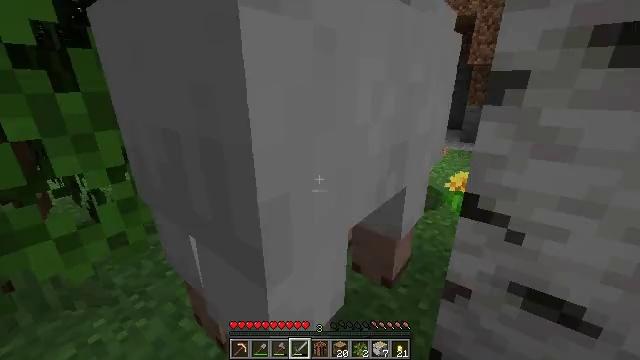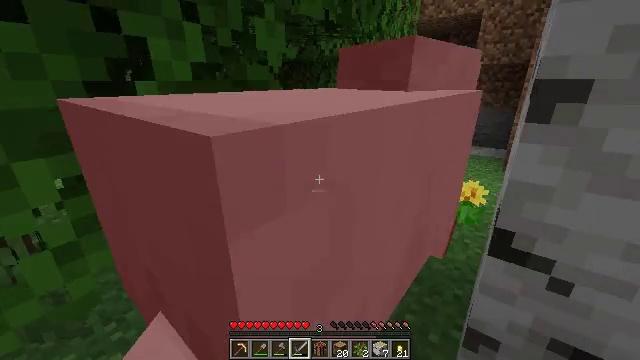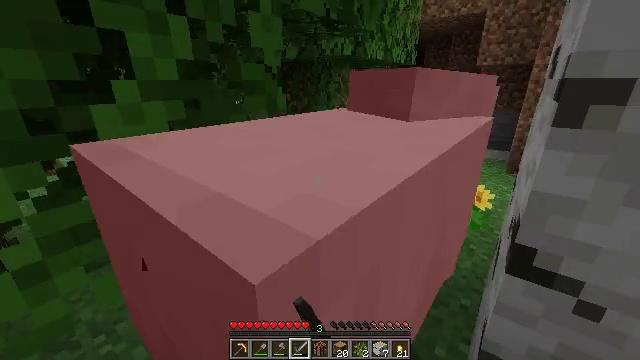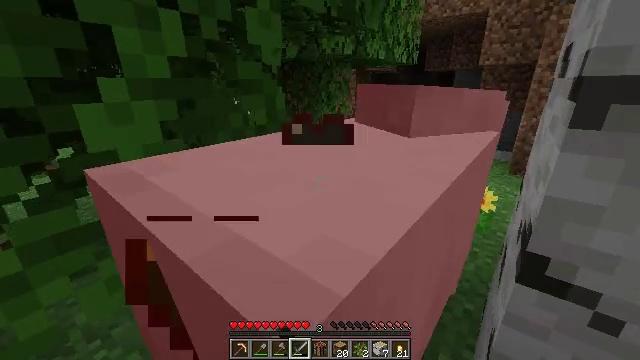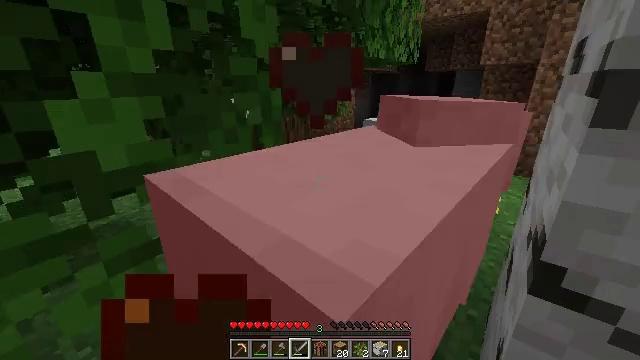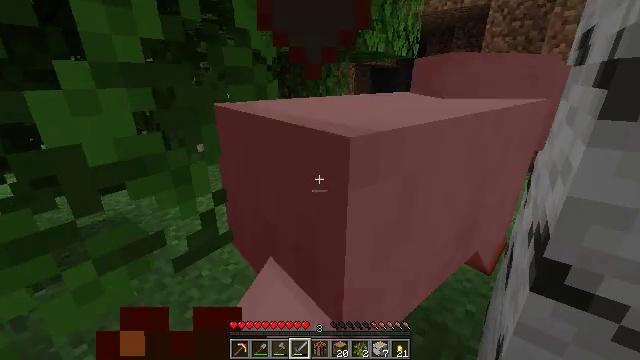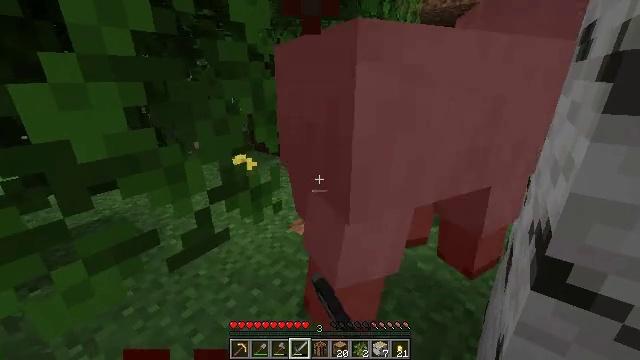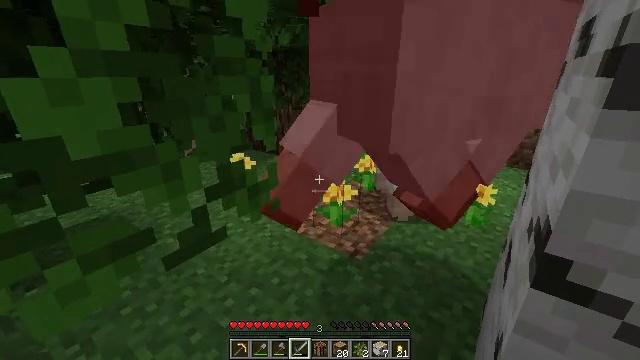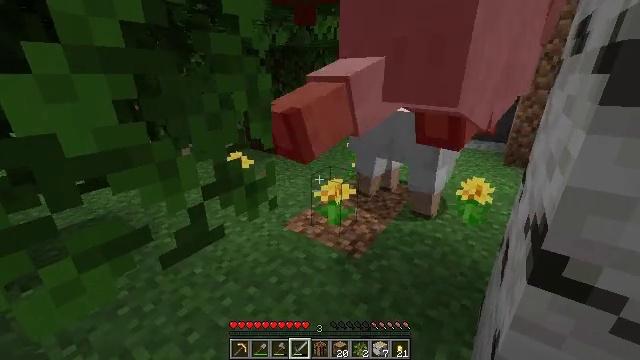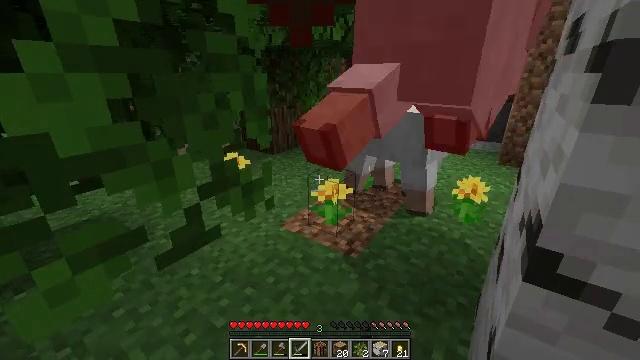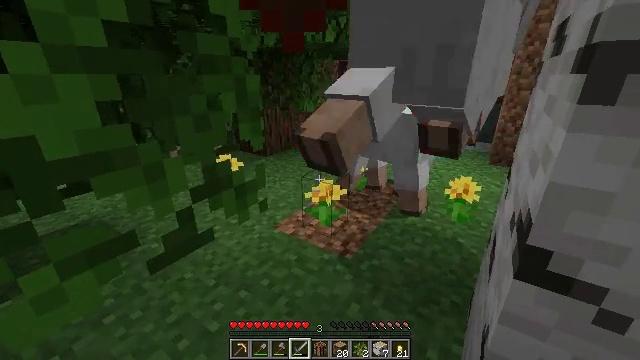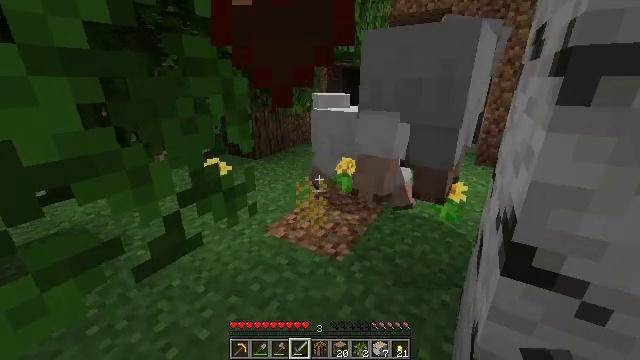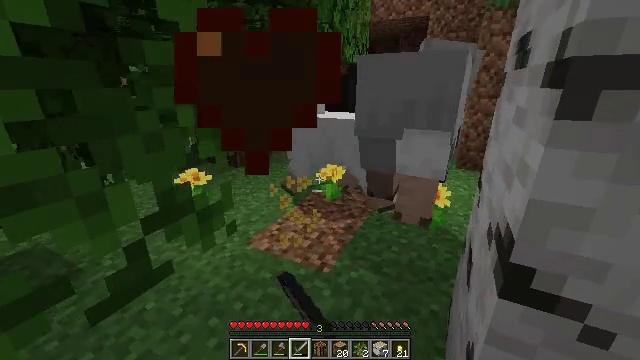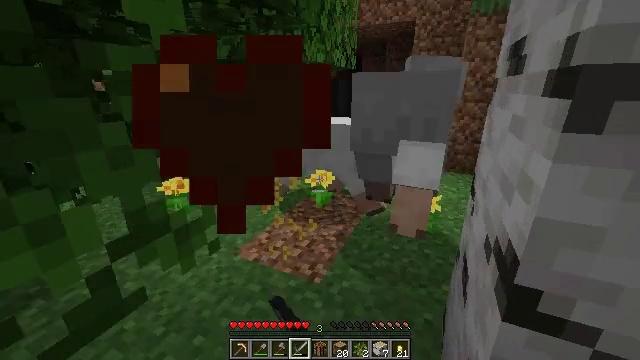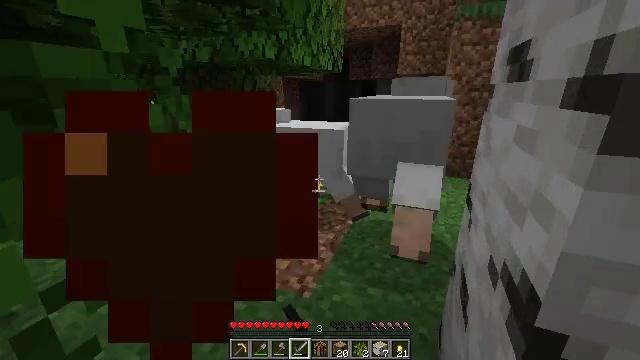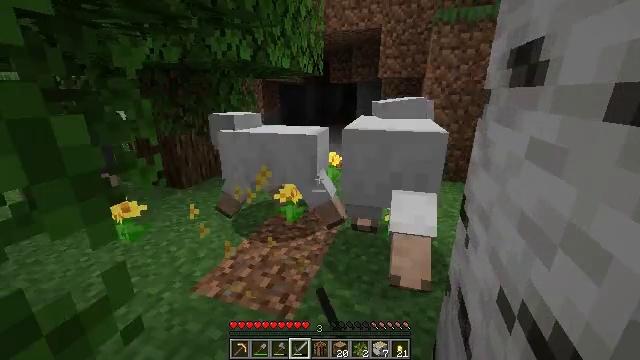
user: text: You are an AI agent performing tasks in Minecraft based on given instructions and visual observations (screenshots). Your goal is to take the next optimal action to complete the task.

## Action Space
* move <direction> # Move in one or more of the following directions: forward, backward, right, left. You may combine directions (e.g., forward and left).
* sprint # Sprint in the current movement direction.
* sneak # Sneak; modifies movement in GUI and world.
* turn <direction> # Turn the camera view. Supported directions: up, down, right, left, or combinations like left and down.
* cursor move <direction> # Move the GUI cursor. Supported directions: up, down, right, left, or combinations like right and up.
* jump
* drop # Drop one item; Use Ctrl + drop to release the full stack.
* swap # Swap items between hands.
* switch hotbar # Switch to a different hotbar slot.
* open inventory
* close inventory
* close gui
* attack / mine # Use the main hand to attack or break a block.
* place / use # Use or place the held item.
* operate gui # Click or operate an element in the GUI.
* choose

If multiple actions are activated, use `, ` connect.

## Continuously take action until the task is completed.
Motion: motion action
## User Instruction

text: Collect a dandelion flower.
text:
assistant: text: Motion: move forward, attack / mine
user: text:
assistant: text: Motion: attack / mine
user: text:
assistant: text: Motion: attack / mine
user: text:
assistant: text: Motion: no_op
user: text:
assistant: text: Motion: turn down, attack / mine
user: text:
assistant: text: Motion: attack / mine
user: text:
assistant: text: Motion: attack / mine
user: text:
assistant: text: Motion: no_op
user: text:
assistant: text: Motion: no_op
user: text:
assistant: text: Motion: turn right
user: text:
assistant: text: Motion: turn right, attack / mine
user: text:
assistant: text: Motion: move forward, turn right and up, attack / mine
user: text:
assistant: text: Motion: move forward, turn right, attack / mine
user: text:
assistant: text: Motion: move forward, turn right, attack / mine
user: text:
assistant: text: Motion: move forward, turn right
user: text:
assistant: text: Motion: attack / mine